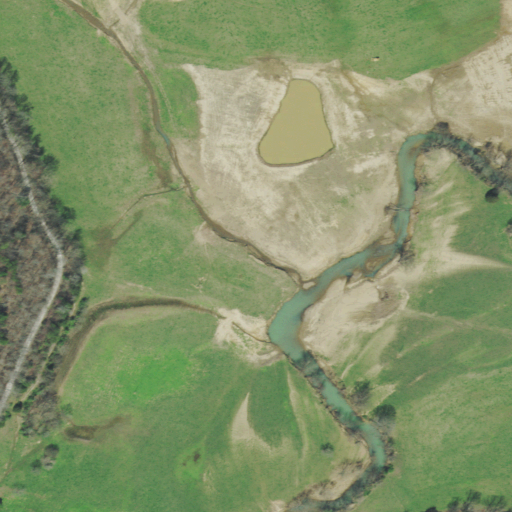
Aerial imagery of valley in Tennessee named Chitwood Hollow containing pasture, open development, deciduous forest, and low intensity development